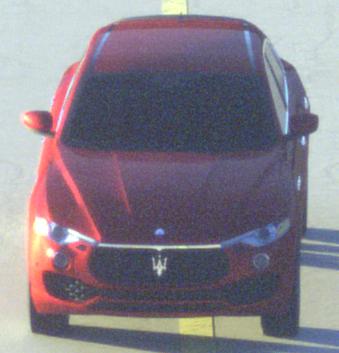
Make: Maserati
Model: Levante GT Hybrid
Detailed model: Levante
Model produced from: 2021/07
Model produced until: 2022/10
Doors: 4
Color: red
Road condition: dry road
Daytime: sunrise or sunset
Contrast: high contrast